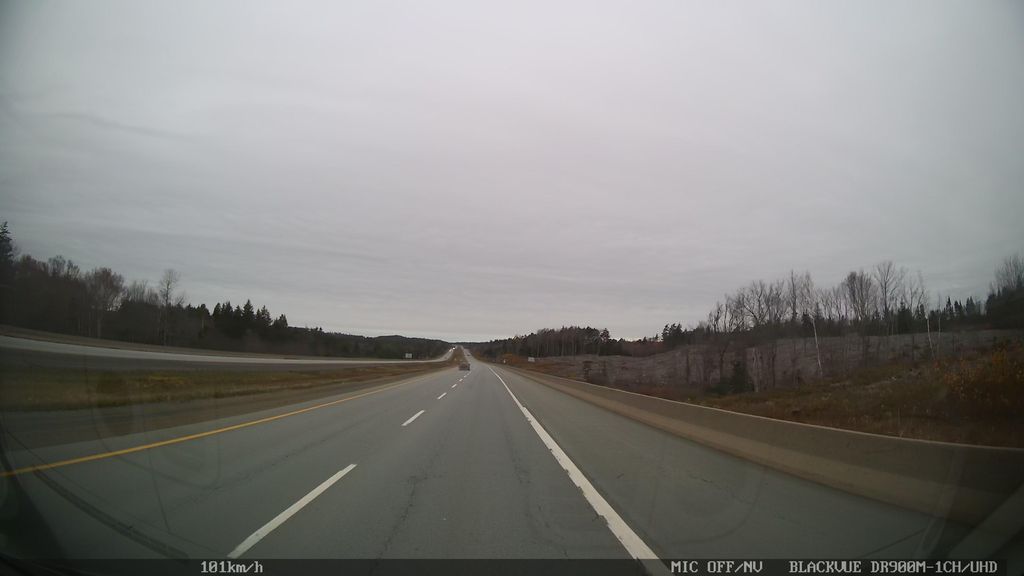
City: halifax